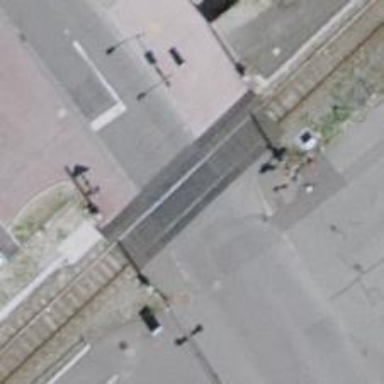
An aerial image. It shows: Level crossing on the railway with lights and double half barrier.